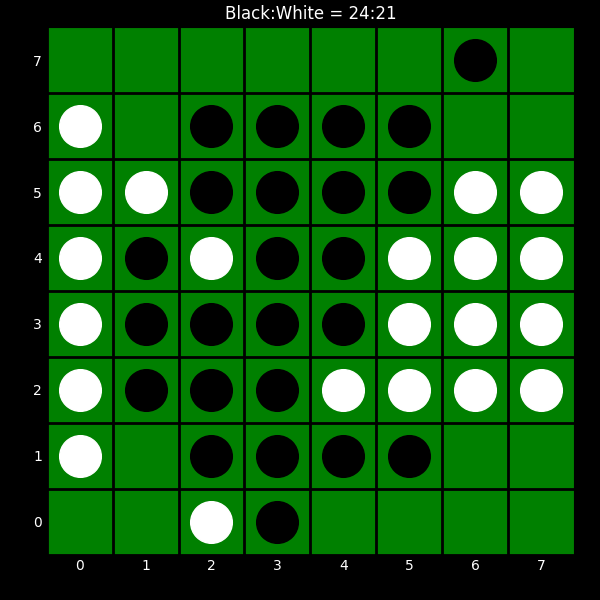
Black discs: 24
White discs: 21